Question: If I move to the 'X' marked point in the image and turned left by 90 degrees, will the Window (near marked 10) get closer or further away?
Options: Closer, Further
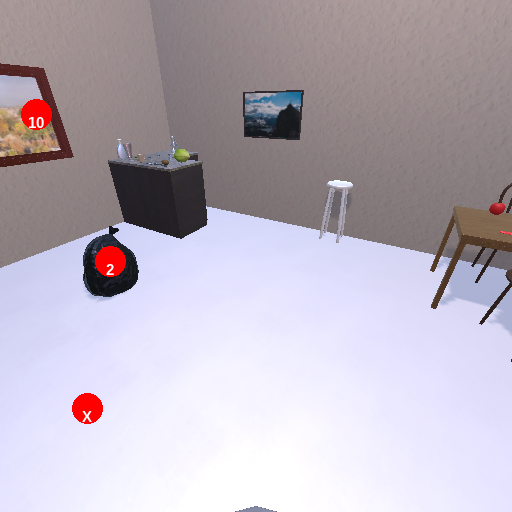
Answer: Closer